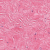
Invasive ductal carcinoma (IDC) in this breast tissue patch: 0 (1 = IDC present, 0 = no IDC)